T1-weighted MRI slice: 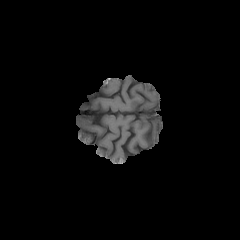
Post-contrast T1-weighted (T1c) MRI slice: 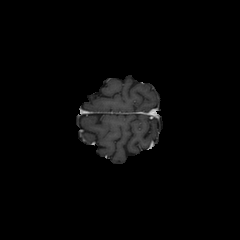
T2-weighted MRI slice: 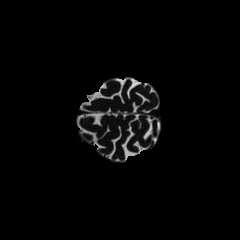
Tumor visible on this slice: no